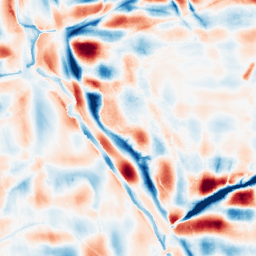
Category: wavelet
Decomposition family: wavelet_dwt
Decomposition parameters: wavelet: db4
level: 5
Upsampling method: regularized
Upsampling parameters: scale: 4
lambda_reg: 0.001
Upsampling scale: 4